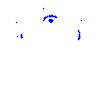
Particle: kaon